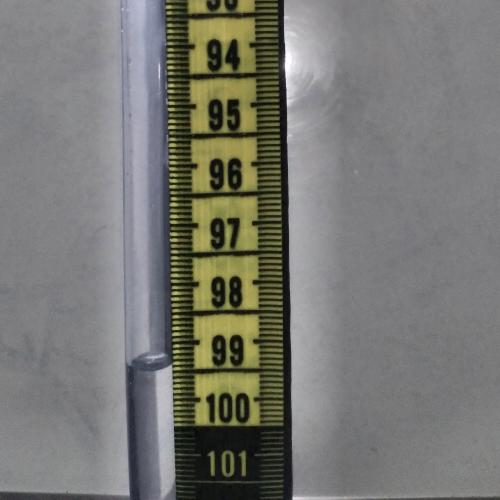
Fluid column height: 99.4 cm